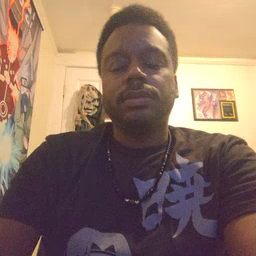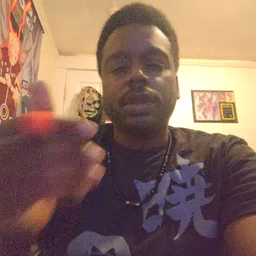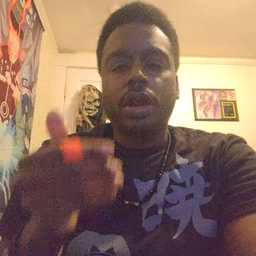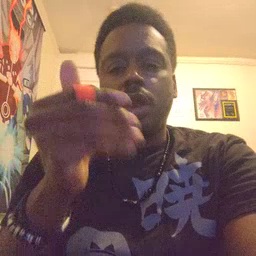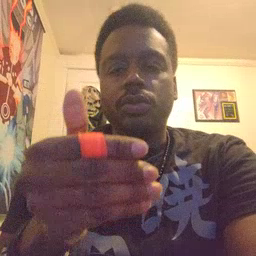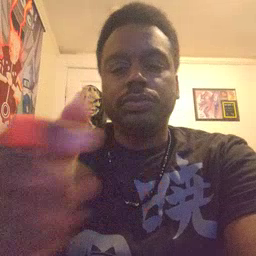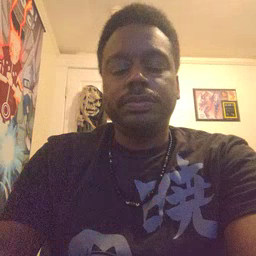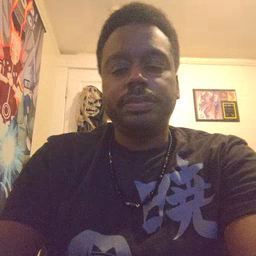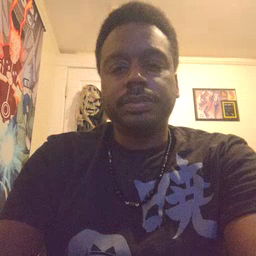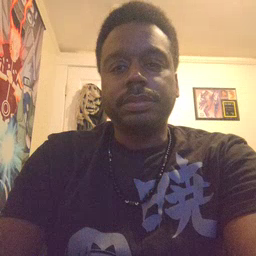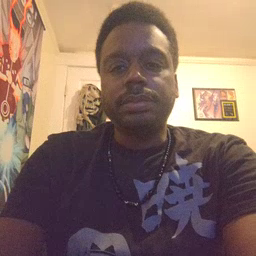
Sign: close